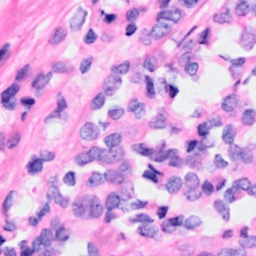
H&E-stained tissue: Breast